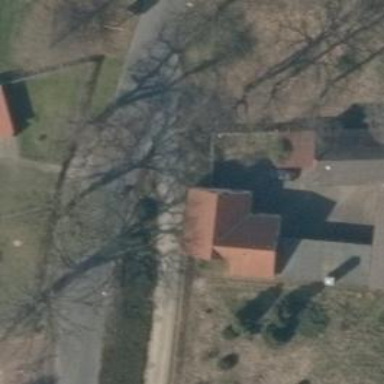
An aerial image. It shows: Driveway.